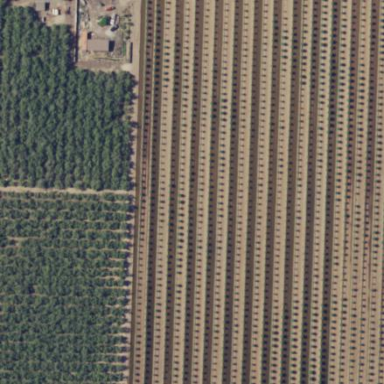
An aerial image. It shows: Orchard filled with almond trees.